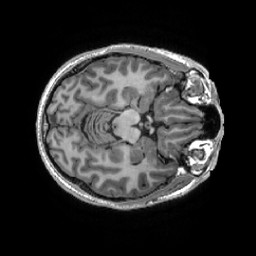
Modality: T1w
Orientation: axial
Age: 27
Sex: male
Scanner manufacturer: ge
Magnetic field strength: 3 T
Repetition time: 0.007348 s
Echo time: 0.003036 s